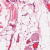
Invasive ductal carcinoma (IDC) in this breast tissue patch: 0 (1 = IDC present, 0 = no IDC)